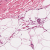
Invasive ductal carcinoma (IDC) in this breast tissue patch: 0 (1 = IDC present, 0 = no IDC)